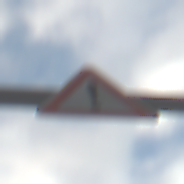
Verkehrszeichen: Gefahrenstelle
Umgebung: Outdoor, Nature
Tageszeit: MorningAfternoon
Wetter: PartlyCloudy
Licht: Natural
Jahreszeit: Autumn
Kontrast: LowContrast